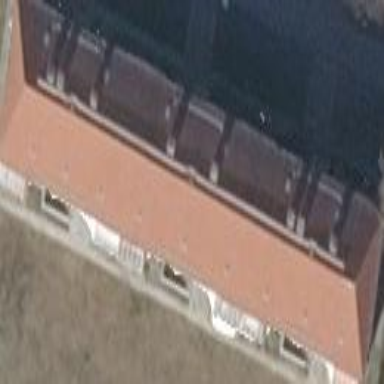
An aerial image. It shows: White building with hipped roof made of roof tiles.